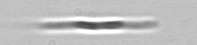
Label: Leptocylindrus